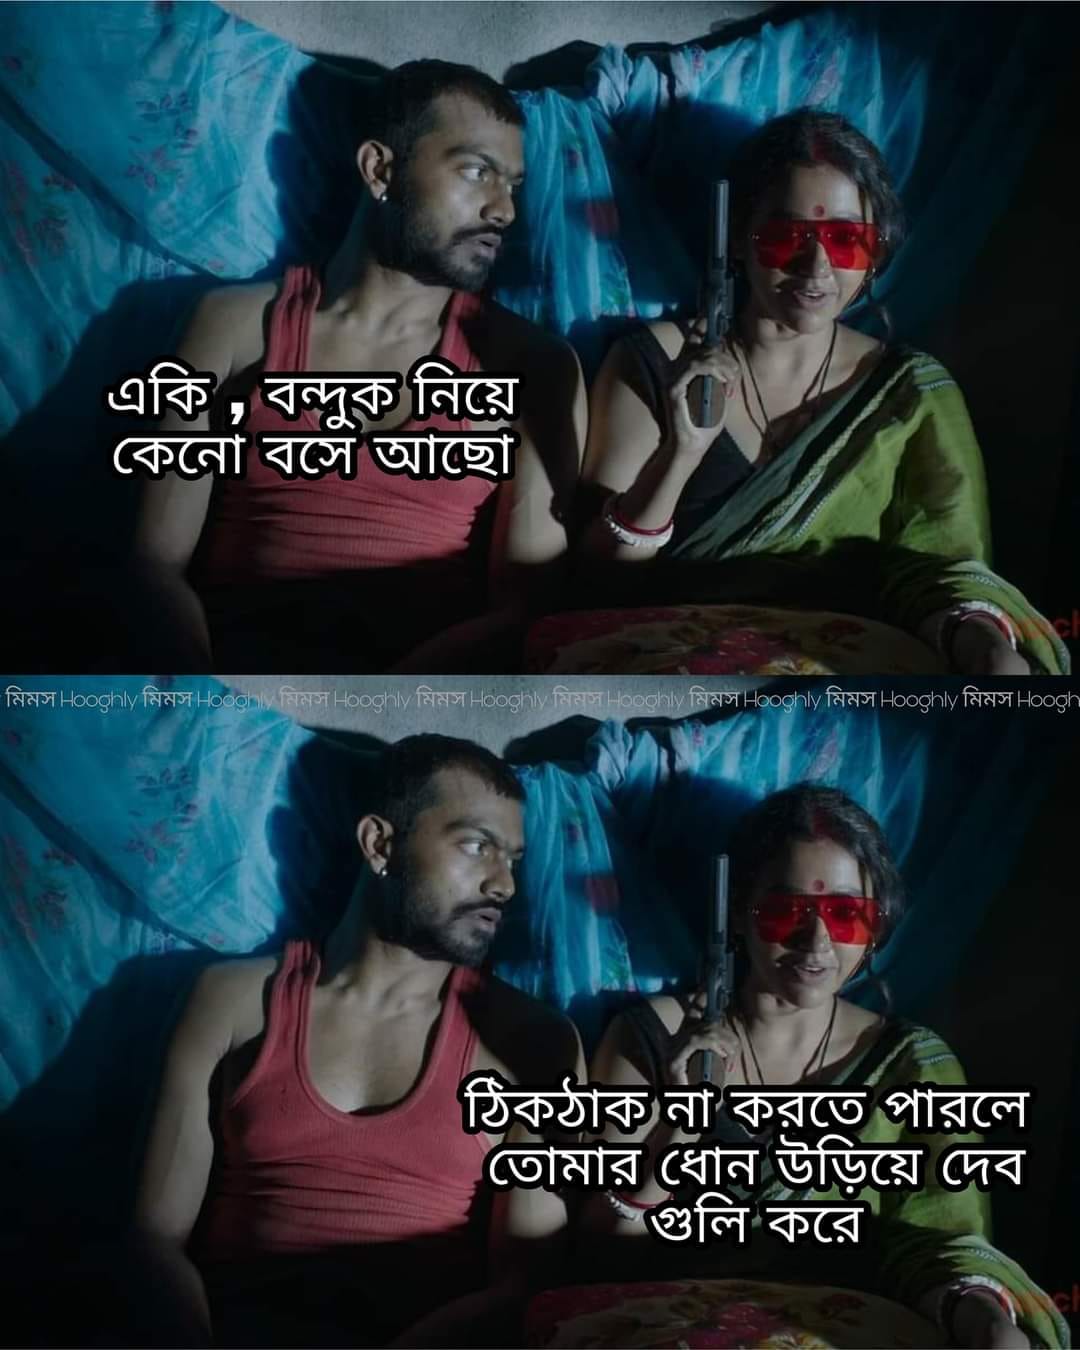
Caption: একি , বন্দুক নিয়ে কেনো বসে আছো     ঠিকঠাক না করতে পারলে তোমার ধোন উড়িয়ে দেব গুলি করে
Label: hate